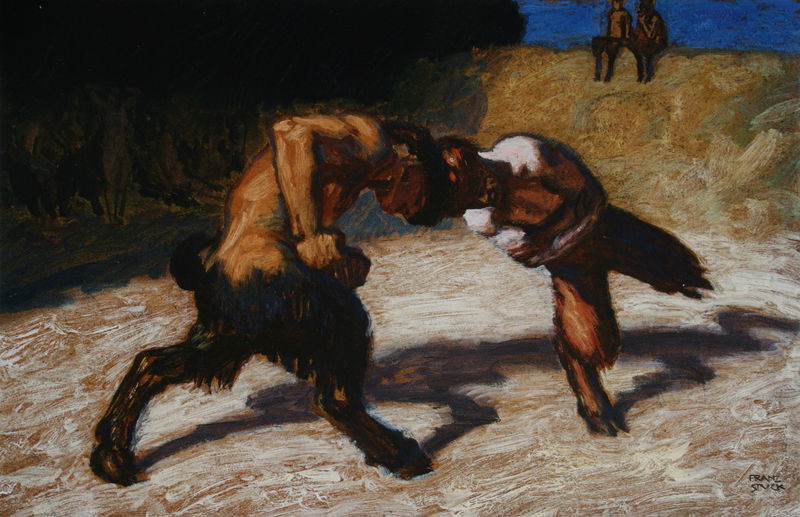
Titel: Ölstudie zu Kämpfende Faune
Künstler: Franz von Stuck
Standort: München
Institution: Kunsthandel Krausz
Schlagwörter: berg, blau, dunkel, fuß, gemälde, held, himmel, kampf, kopf, kämpfer, körper, mann, nackt, schatten, weiß, wolf, bäume, gelb, grün, impressionismus, ocker, sand, sitzen, abend, bewegung, braun, frau, grau, hell, köpfe, licht, männer, nacht, schwarz, szene, rot, tier, beige, malerei, symbolismus, arm, arme, mensch, stehen, hände, signatur, öl, ebene, feld, hügel, boden, haare, schultern, wald, beine, fell, huf, hufe, schwanz, füße, zwei, zuschauer, jungen, hang, mauer, figuren, böschung, kraft, muskeln, wettkampf, stuck, pfoten, junge, oberkörper, arena, ränge, spiel, gemalt, faust, fäuste, mythologie, kämpfen, hufen, franz, felle, götter, kampfszene, teufel, satyr, böcklin, faun, mischwesen, mythos, pan, sage, satyre, zentaurus, schattenspiel, hörner, zuschauen, bock, böcke, helden, verspielt, ziegenbock, pferdefuss, zwitter, franz stuck, centaurus, zweikampf, klaue, aufprall, faune, sagen, spielfeld, mythisch, stossen, sei, bocksbein, kampfstätte, kopfstoß, ziegenbeine, himmrl, so, centauri, schmerzhaft, senck, jaja, kanns, ziegenfuß, satyren, steien, steine